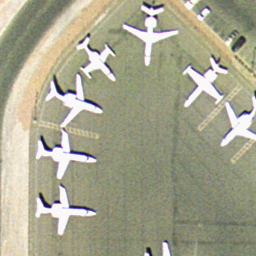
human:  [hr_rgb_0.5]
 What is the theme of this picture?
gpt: airport